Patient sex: M
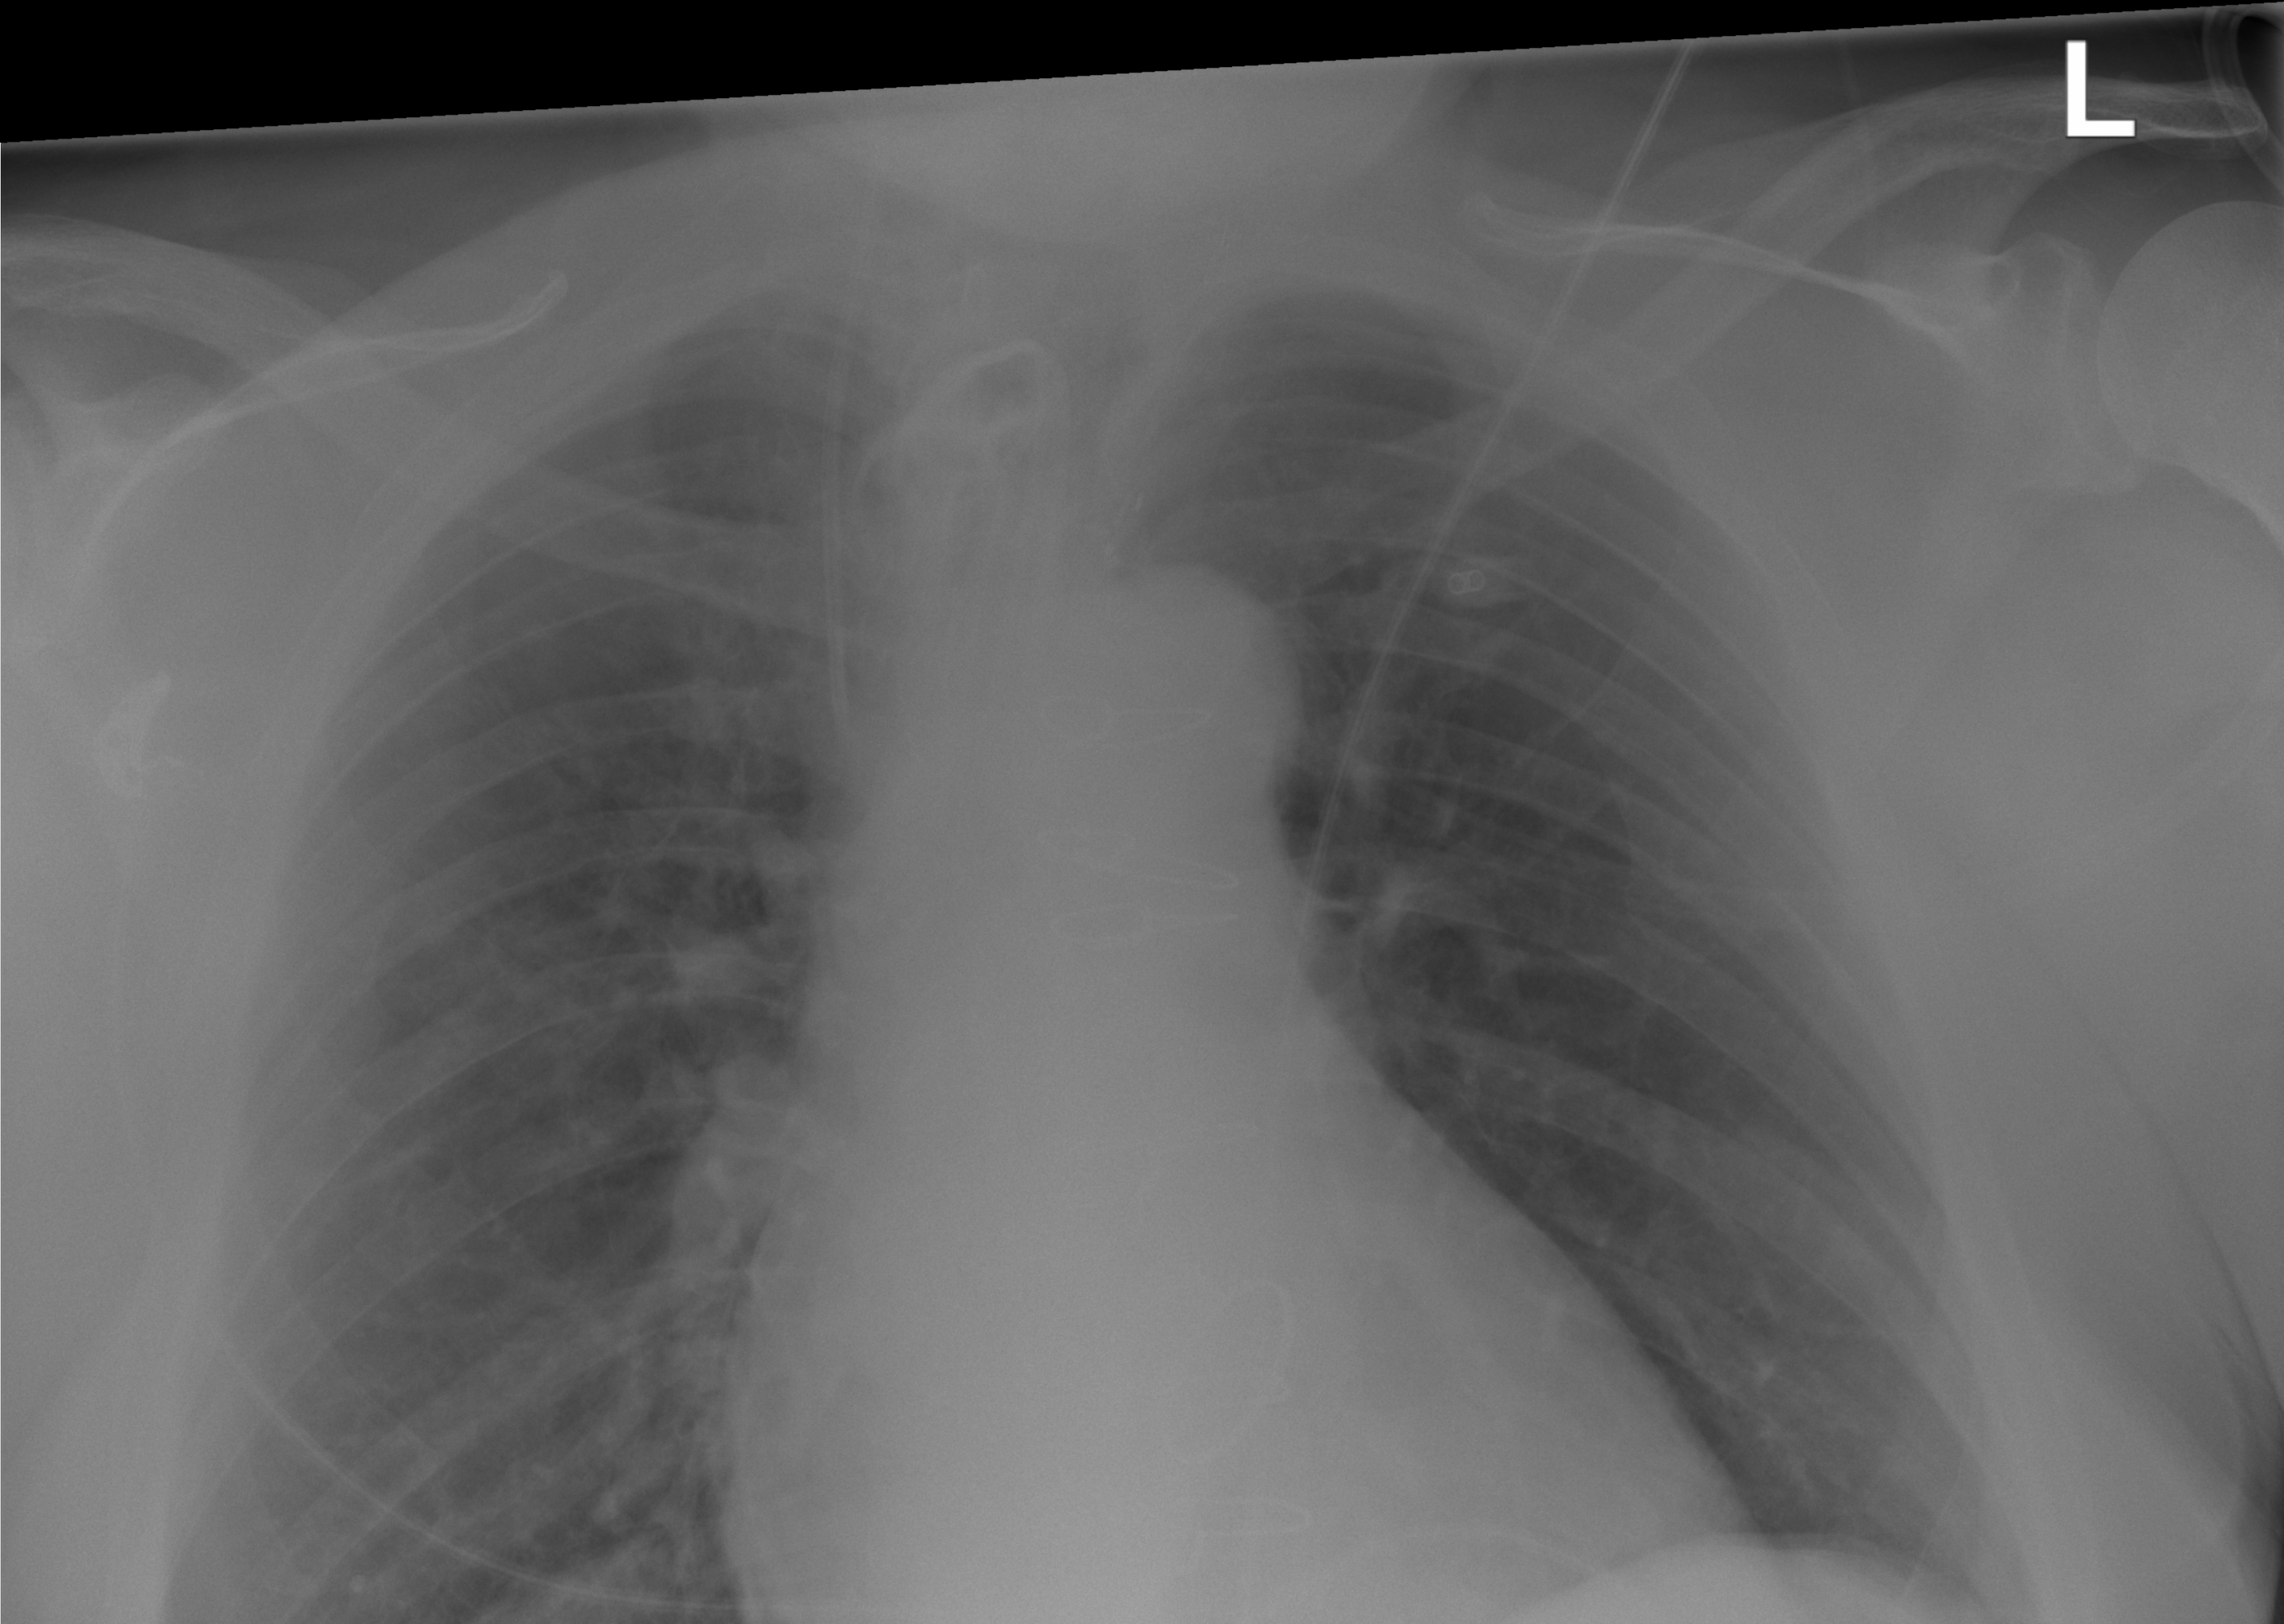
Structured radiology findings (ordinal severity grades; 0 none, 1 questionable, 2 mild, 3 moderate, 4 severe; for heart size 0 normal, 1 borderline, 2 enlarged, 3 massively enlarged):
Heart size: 2
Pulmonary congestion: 1
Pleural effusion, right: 0
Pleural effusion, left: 0
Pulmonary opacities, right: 0
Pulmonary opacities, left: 0
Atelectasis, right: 0
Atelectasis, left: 0